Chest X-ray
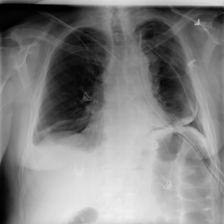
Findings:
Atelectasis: negative
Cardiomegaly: negative
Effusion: positive
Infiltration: negative
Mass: negative
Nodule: negative
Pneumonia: negative
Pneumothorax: positive
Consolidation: negative
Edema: negative
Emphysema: negative
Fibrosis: negative
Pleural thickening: negative
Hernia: negative